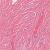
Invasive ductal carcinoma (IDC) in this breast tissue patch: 0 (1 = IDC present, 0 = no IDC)